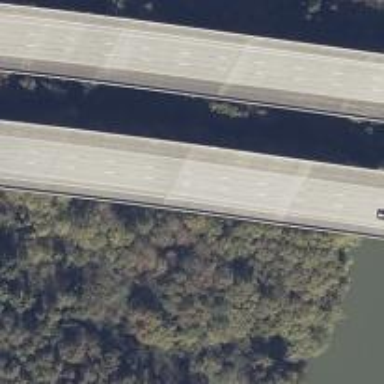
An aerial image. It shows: Viaduct bridge over motorway.